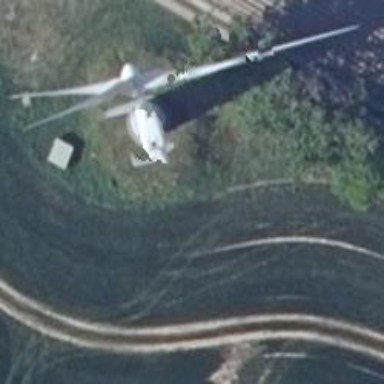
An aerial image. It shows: Wind generator in the form of horizontal axis wind turbine.